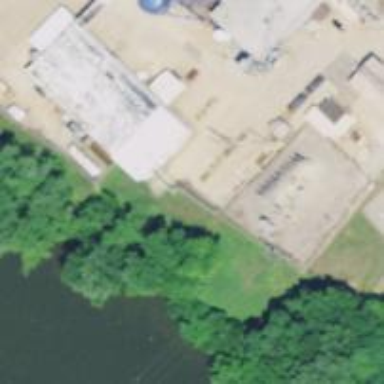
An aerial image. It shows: Power substation.